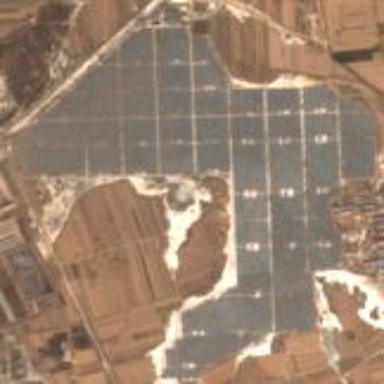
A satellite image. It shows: Industrial area with solar power plant.